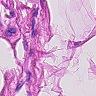
Metastatic tissue present: no